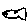
Label: fish